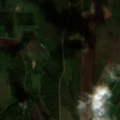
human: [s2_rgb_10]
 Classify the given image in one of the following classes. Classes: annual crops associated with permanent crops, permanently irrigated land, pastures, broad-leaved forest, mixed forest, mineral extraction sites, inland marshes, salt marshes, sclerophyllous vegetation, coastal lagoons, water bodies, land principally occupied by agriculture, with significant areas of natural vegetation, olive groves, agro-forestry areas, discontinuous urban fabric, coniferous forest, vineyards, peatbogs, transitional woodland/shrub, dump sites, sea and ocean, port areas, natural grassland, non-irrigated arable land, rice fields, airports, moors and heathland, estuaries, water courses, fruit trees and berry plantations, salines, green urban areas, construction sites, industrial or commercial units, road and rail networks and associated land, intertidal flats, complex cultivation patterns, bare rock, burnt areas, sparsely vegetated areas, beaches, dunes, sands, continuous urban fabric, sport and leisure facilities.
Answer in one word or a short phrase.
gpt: non-irrigated arable land, land principally occupied by agriculture, with significant areas of natural vegetation, coniferous forest, mixed forest, transitional woodland/shrub